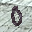
Label: 0